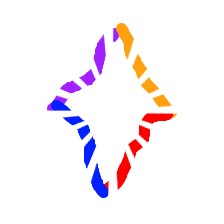
Shape: rhombus